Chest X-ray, PA view. Patient: 44 years old, sex F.
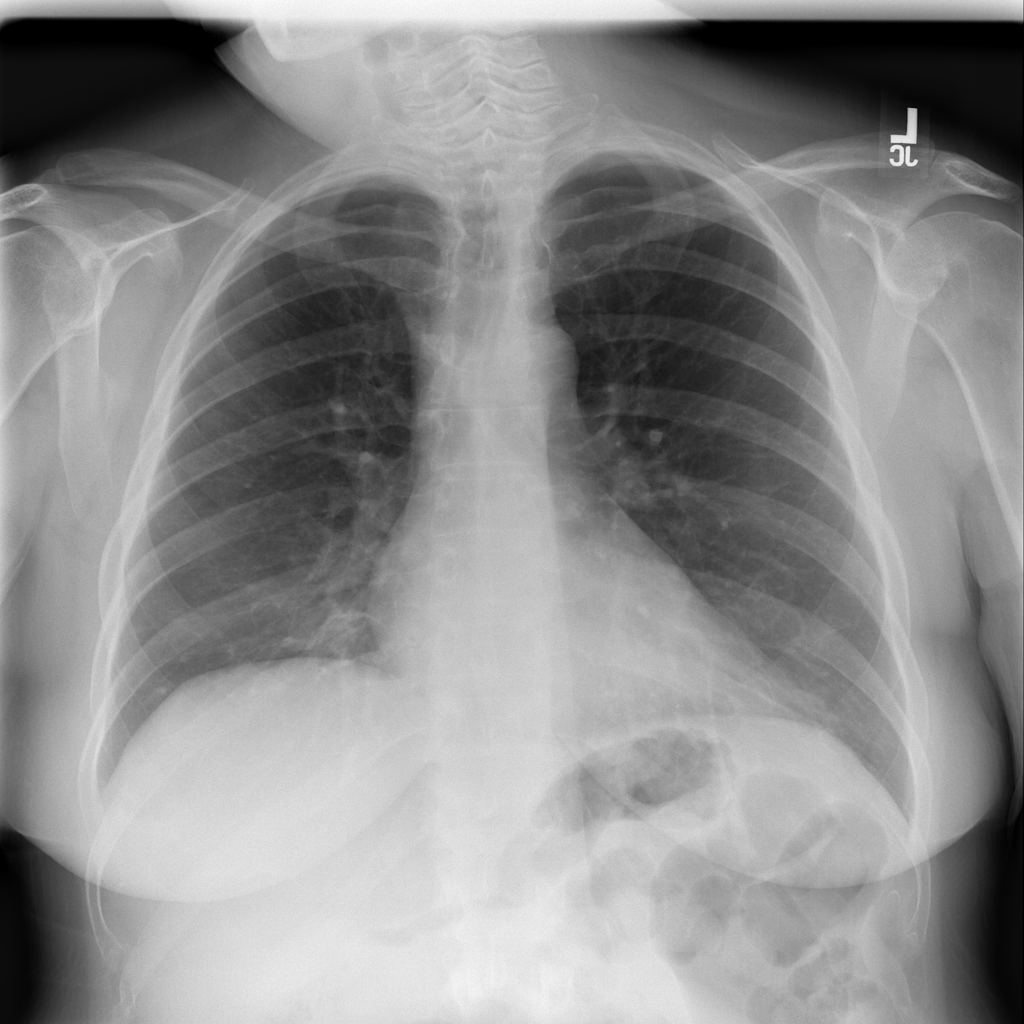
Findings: No Finding